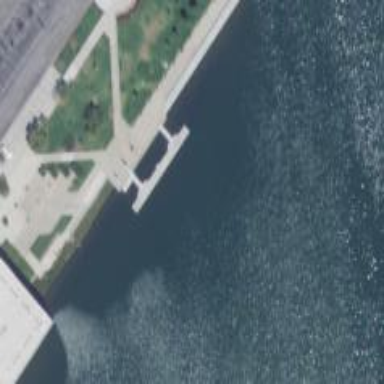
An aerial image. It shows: Dock by the waterway.